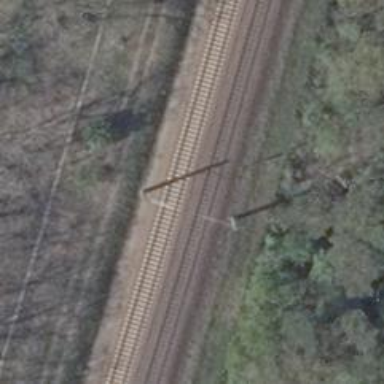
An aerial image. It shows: Railway track with contact line for electrification.